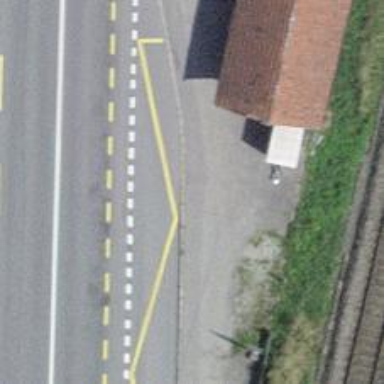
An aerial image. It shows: Platform for public transport. The platform is located by the road.